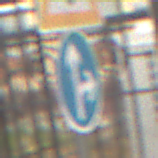
Verkehrszeichen: VorgeschriebeneFahrtrichtungGeradeausOderRechts
Zusatzzeichen oben: Lichtzeichenanlage
Umgebung: Outdoor, Urban
Tageszeit: MorningAfternoon
Wetter: Overcast
Licht: Natural
Jahreszeit: NotSpecified
Kontrast: LowContrast